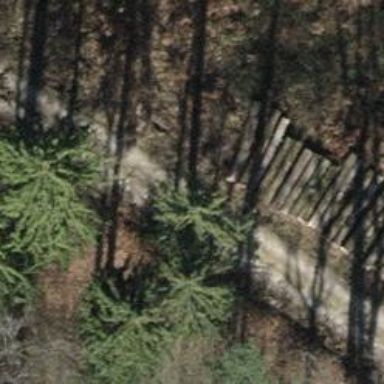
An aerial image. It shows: Lift gate barrier.